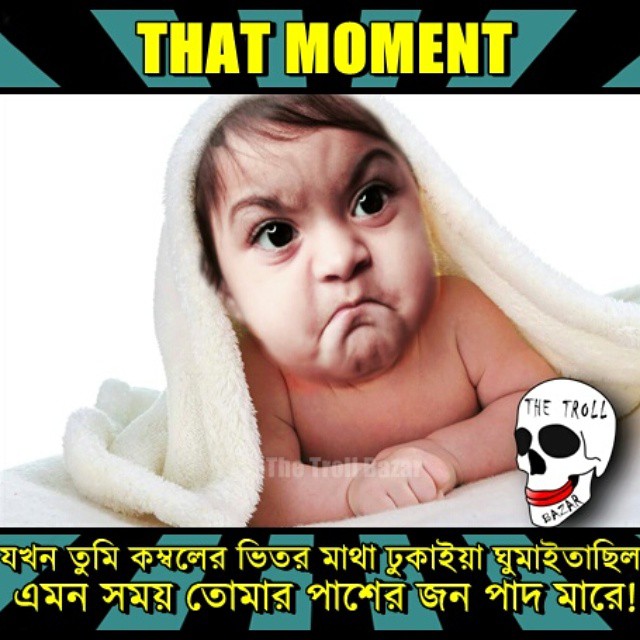
Caption: THAT MOMENT যখন তুমি কম্বলের ভিতর মাথা ঢুকাইয়া ঘুমাইতাছিলা এমন সময় তোমার পাশের জন পাদ মারে !
Label: non-hate